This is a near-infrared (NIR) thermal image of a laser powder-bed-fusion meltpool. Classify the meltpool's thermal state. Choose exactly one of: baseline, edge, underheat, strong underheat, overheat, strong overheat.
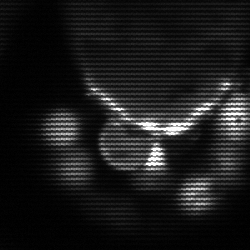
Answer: baseline